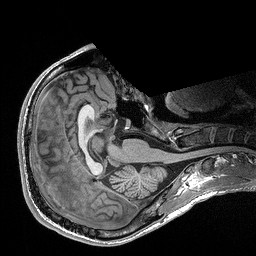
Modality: T1w
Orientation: axial
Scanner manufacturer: siemens
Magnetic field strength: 3 T
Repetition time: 2.3 s
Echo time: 0.00298 s